Field crop: tomato
Growth stage: 1
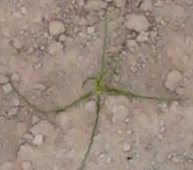
Species: cyperus